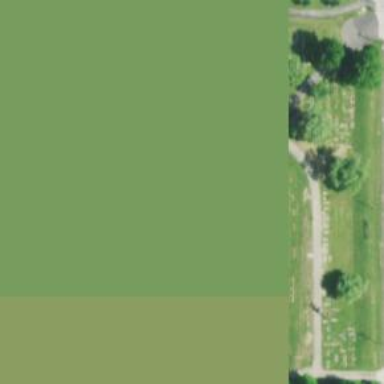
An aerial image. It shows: Cemetery.